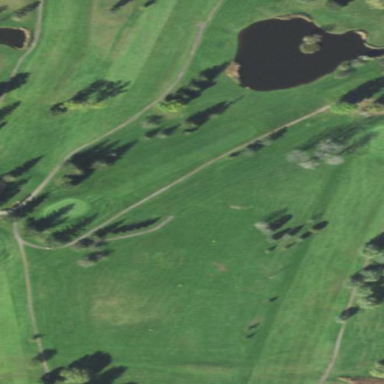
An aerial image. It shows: Grassy area designated for driving range golf.